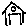
Label: house